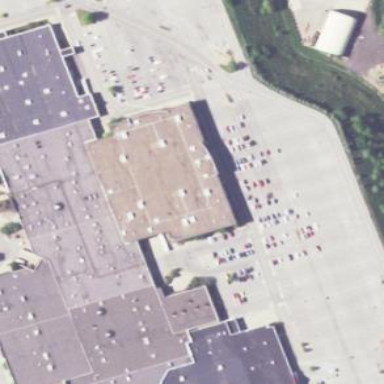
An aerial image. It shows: Department store building.